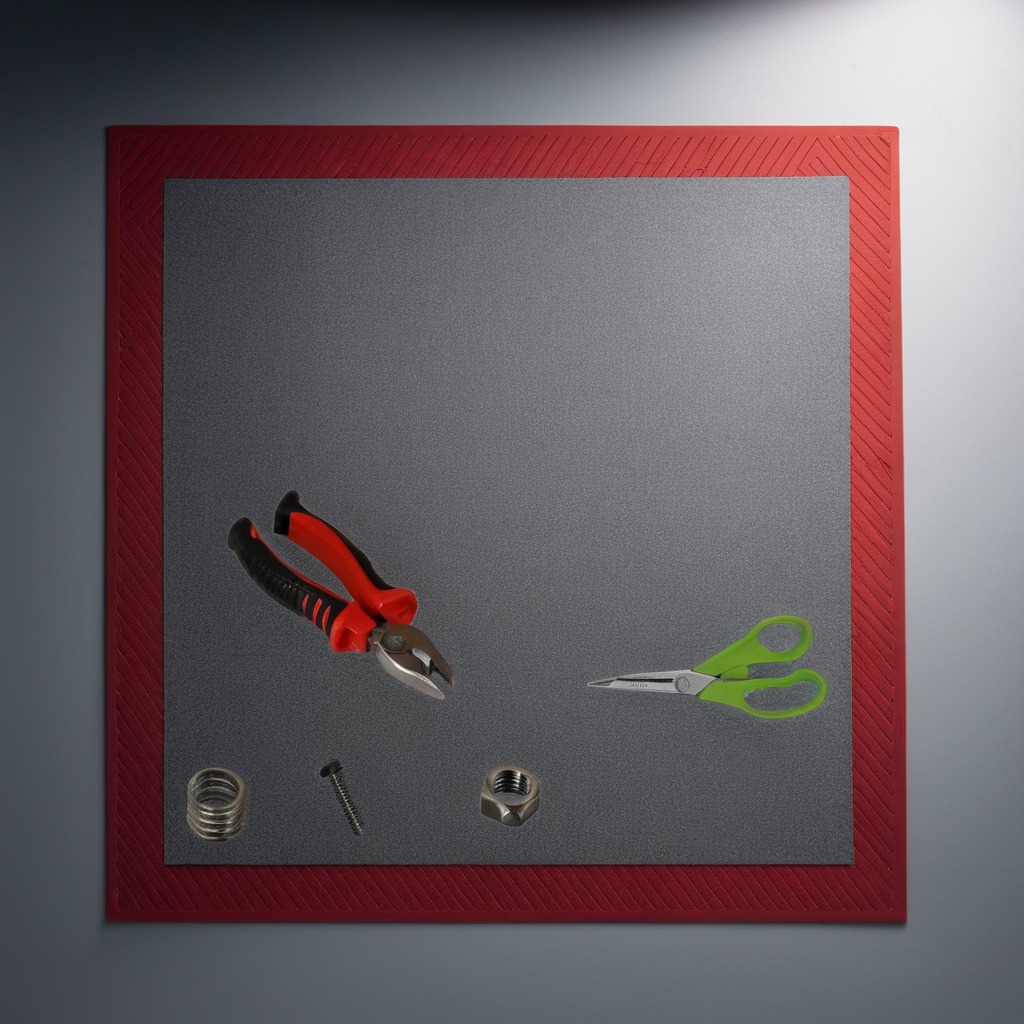
A metal machine screw, a pair of pliers, a coiled metal spring, a metal nut, and a pair of scissors are lying on the clean granite tabletop.